Field crop: tomato
Growth stage: 1
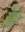
Species: solanum